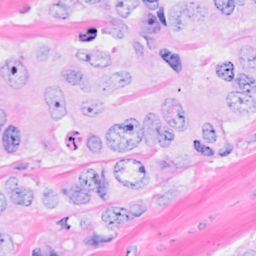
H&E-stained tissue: Breast